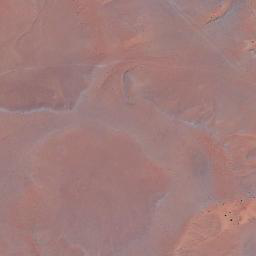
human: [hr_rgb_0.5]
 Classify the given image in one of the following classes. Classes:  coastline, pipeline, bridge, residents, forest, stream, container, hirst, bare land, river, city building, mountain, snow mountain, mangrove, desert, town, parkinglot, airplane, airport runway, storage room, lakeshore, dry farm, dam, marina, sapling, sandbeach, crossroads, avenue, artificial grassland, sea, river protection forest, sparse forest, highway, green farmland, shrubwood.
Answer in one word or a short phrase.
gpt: desert